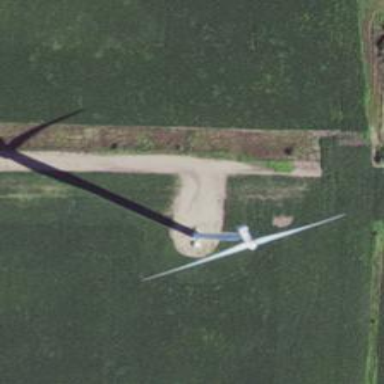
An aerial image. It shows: Wind generator in the form of horizontal axis wind turbine.